A bearing vibration time series has been folded into this square grayscale image, one row per segment of consecutive samples. Based on the visible evidence, which condition applies: normal, inner_race, outer_race, ball?
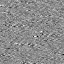
Answer: inner_race